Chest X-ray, PA view. Patient: 47 years old, sex F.
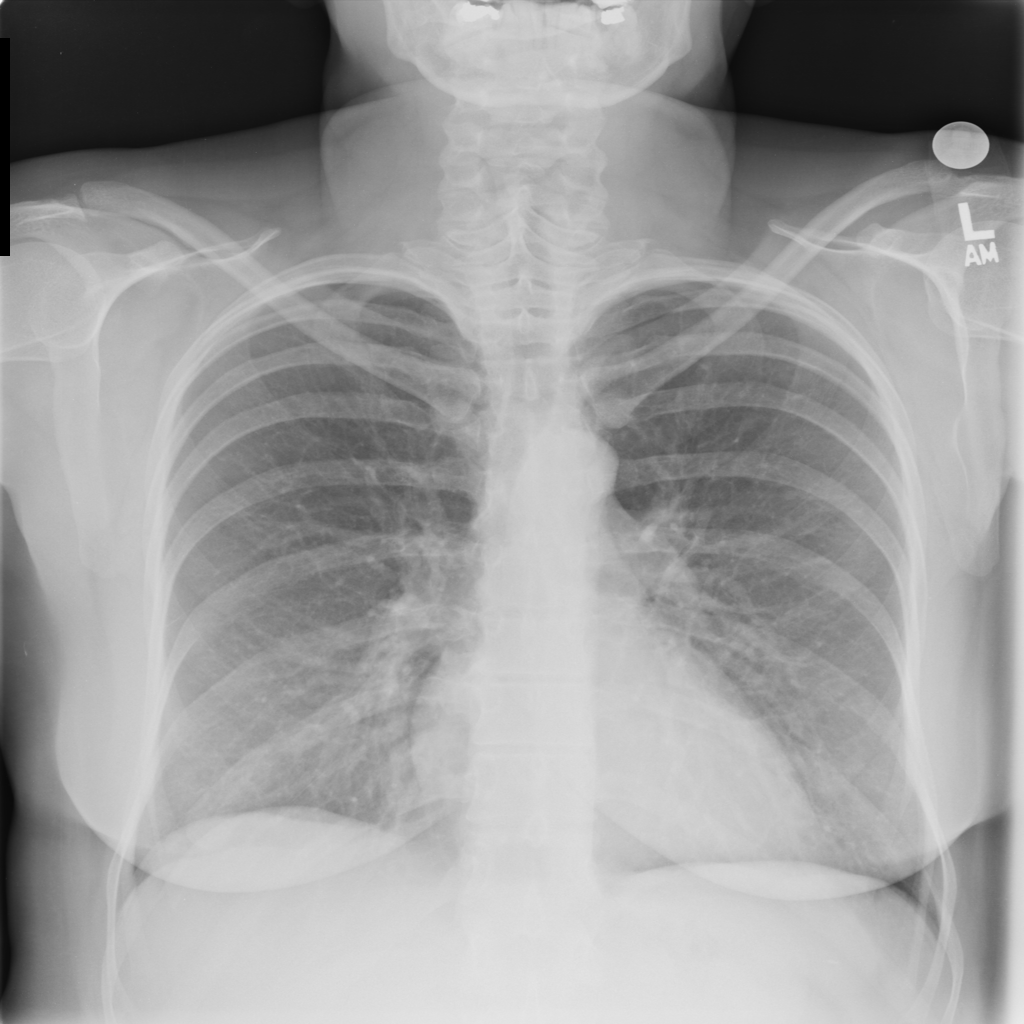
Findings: No Finding